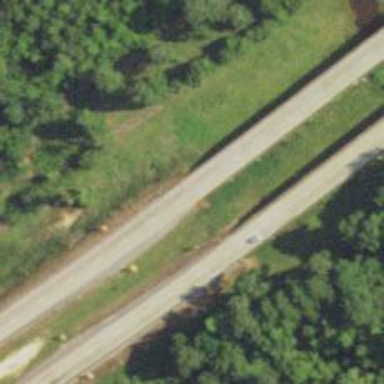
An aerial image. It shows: Viaduct bridge over motorway.